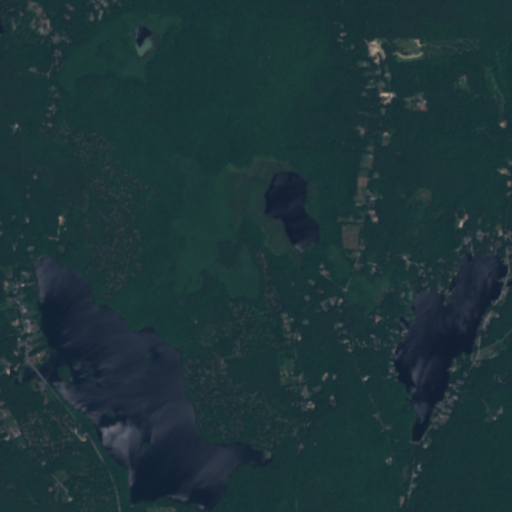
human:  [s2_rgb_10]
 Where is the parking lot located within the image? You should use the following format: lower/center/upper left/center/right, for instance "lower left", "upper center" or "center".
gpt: The parking lot is located in the center right of the image.
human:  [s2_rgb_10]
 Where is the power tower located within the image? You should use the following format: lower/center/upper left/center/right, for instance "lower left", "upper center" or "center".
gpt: There is no power tower in the image.